Interaction volume radius: 10 \u00c5
Interaction volume height: 25 \u00c5
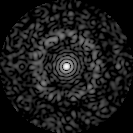
Disorder parameter: 0.8053